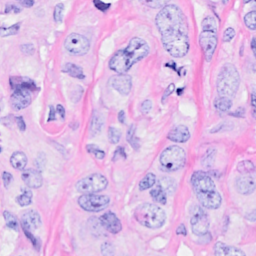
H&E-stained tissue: Breast